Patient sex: M
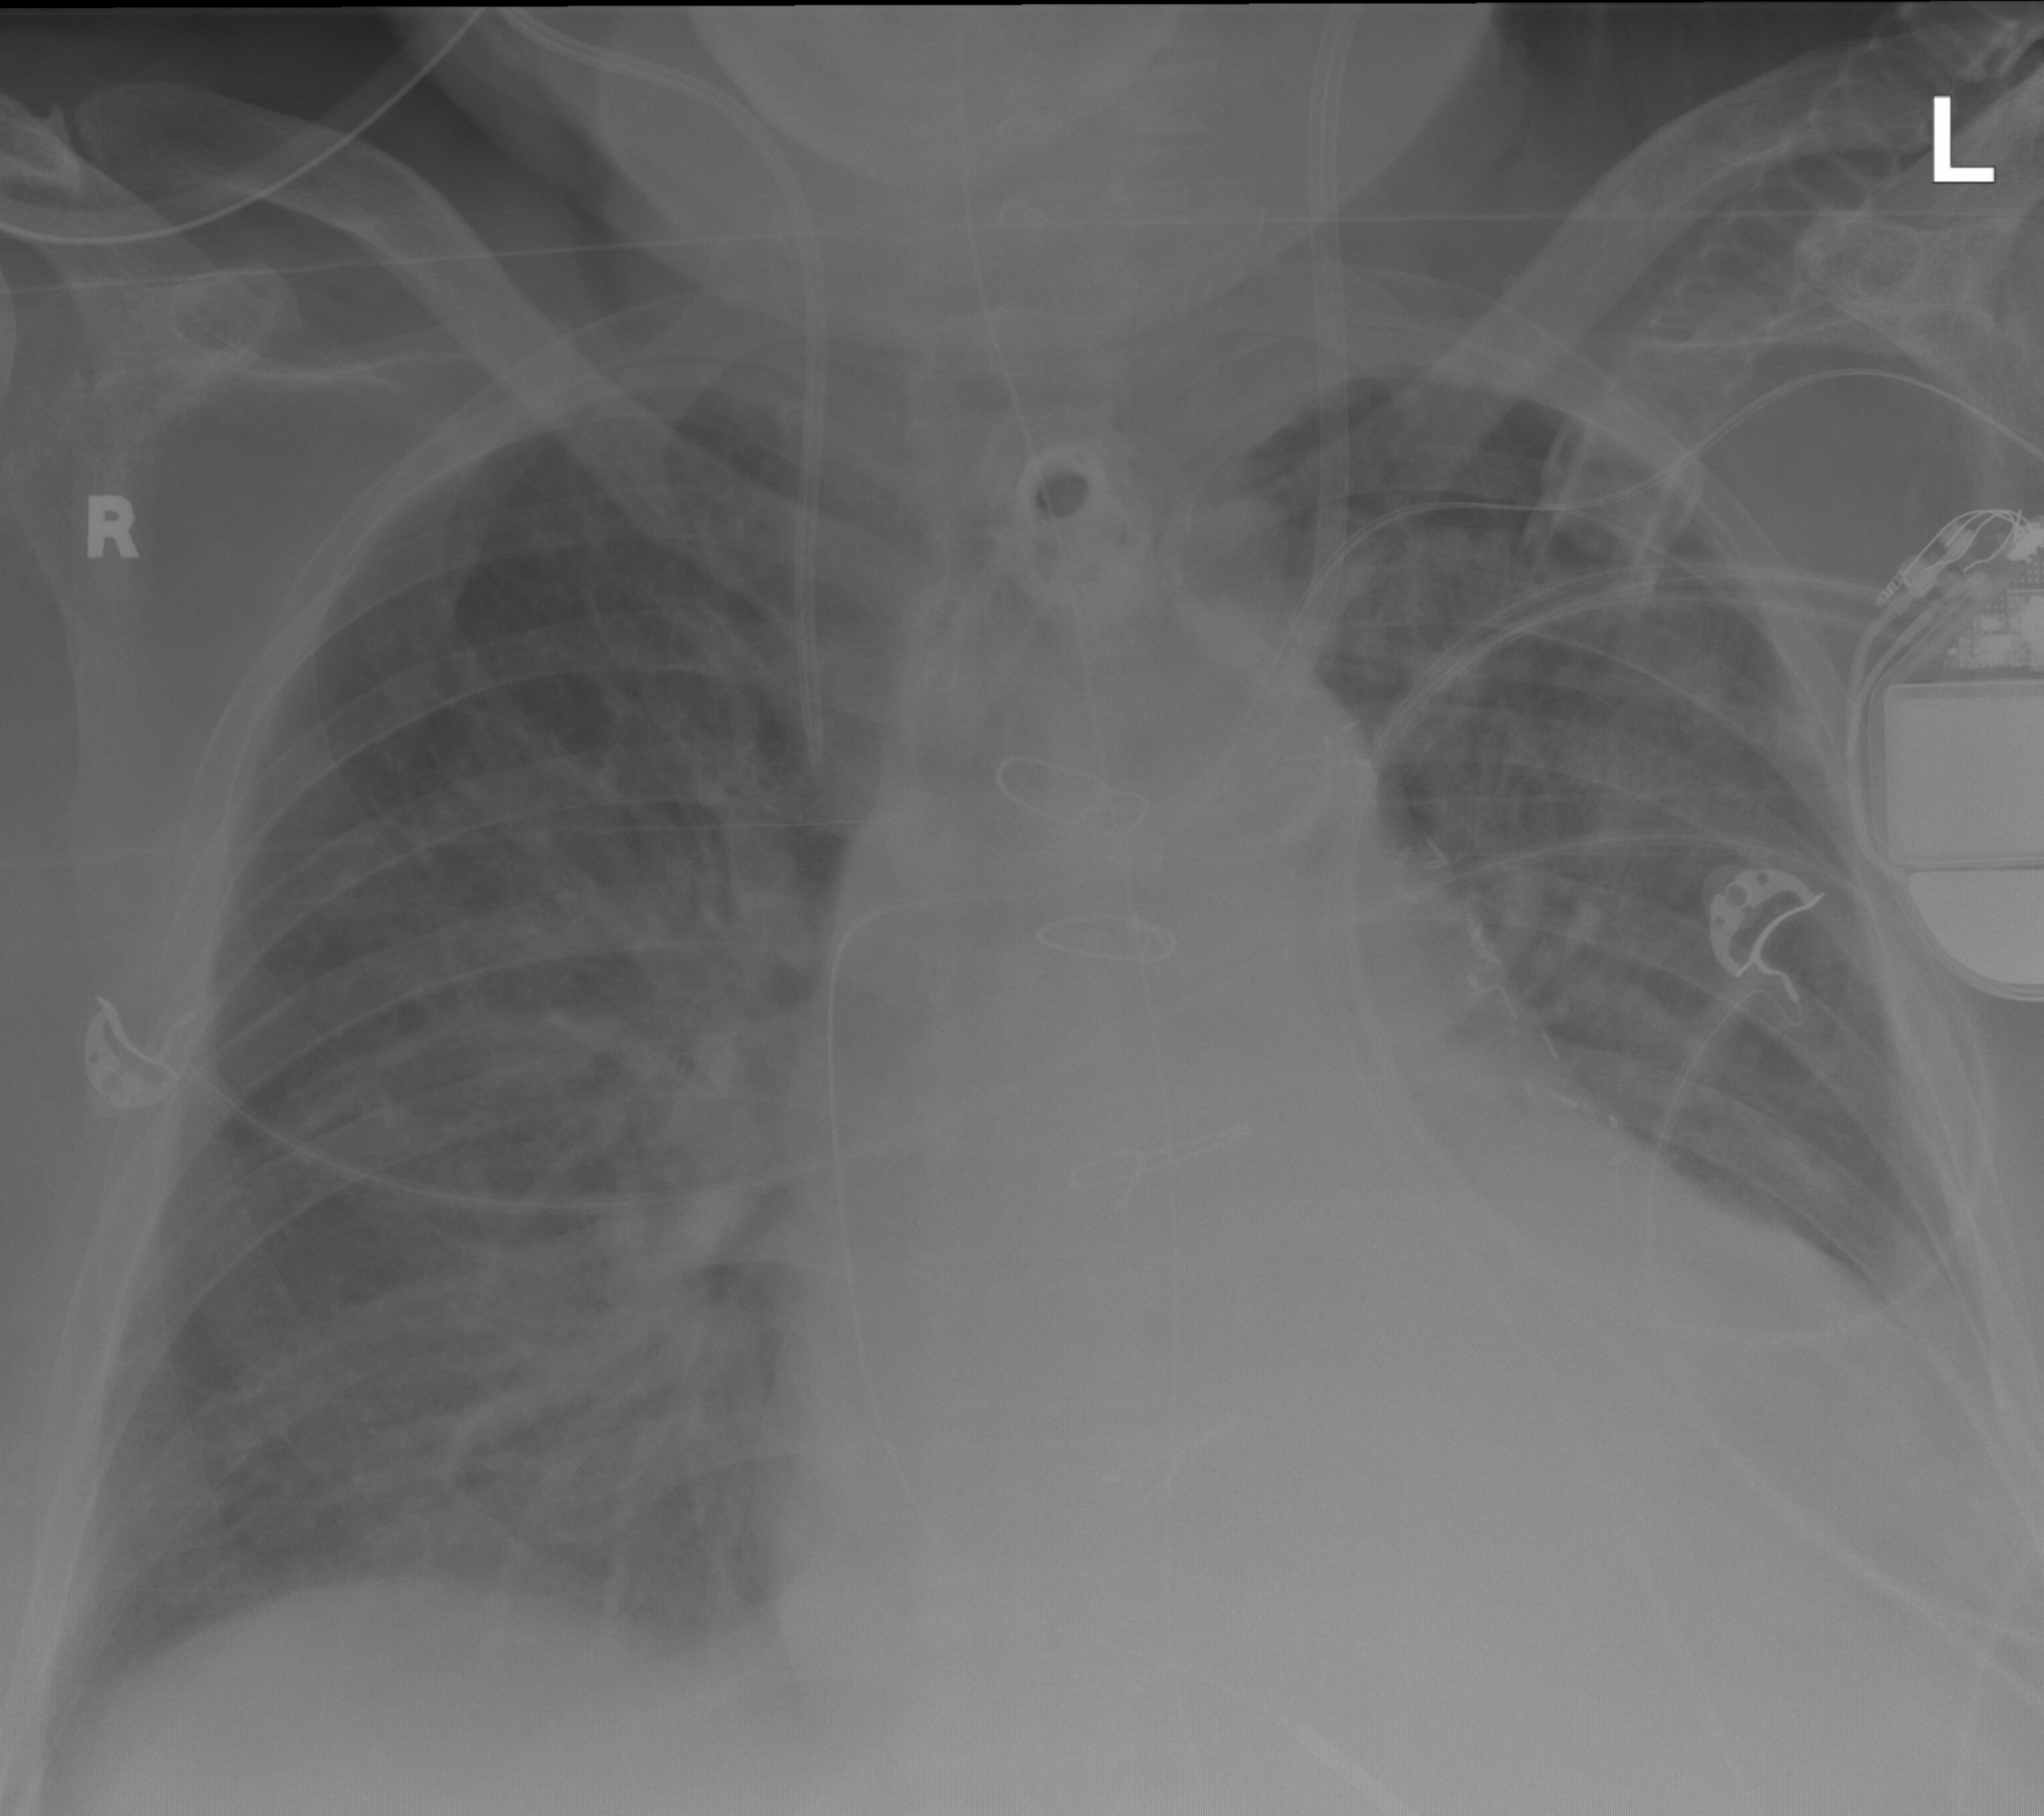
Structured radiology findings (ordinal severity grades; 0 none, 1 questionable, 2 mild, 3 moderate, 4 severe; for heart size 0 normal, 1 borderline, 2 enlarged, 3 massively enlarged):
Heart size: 2
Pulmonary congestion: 2
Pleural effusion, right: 0
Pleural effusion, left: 0
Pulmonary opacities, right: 0
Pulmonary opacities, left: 0
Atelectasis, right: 0
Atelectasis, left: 0